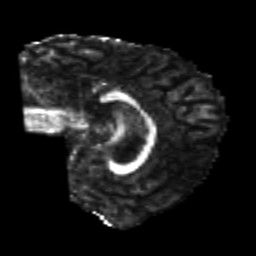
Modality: FA
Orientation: sagittal
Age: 24
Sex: female
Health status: healthy
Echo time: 0.074 s